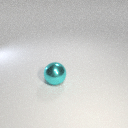
large cyan metal sphere